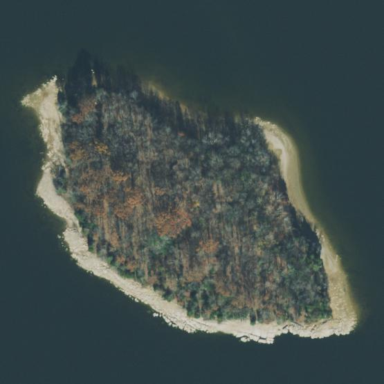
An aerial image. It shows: Island.